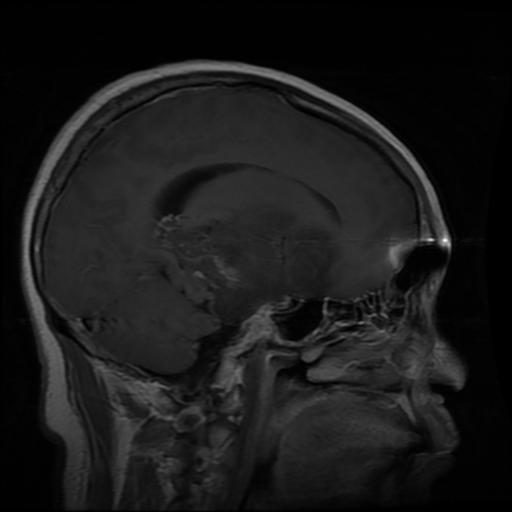
Label: glioma